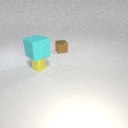
large cyan rubber cube above small yellow metal cylinder